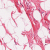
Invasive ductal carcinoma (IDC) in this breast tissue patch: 0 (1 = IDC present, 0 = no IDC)